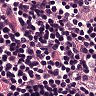
Metastatic tissue present: no